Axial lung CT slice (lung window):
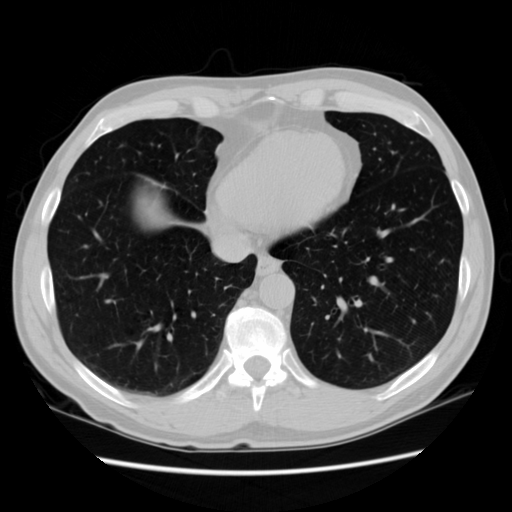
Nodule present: no